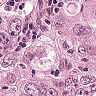
Metastatic tissue present: yes